Question: I have an application where currently after clicking on a location, a marker pops up showing its latitude and longitude.

I want to be able to click on that marker and save its location data in my SQLite database. After the location is saved, I want that location in my Google Maps to be highlighted. How do I do that?
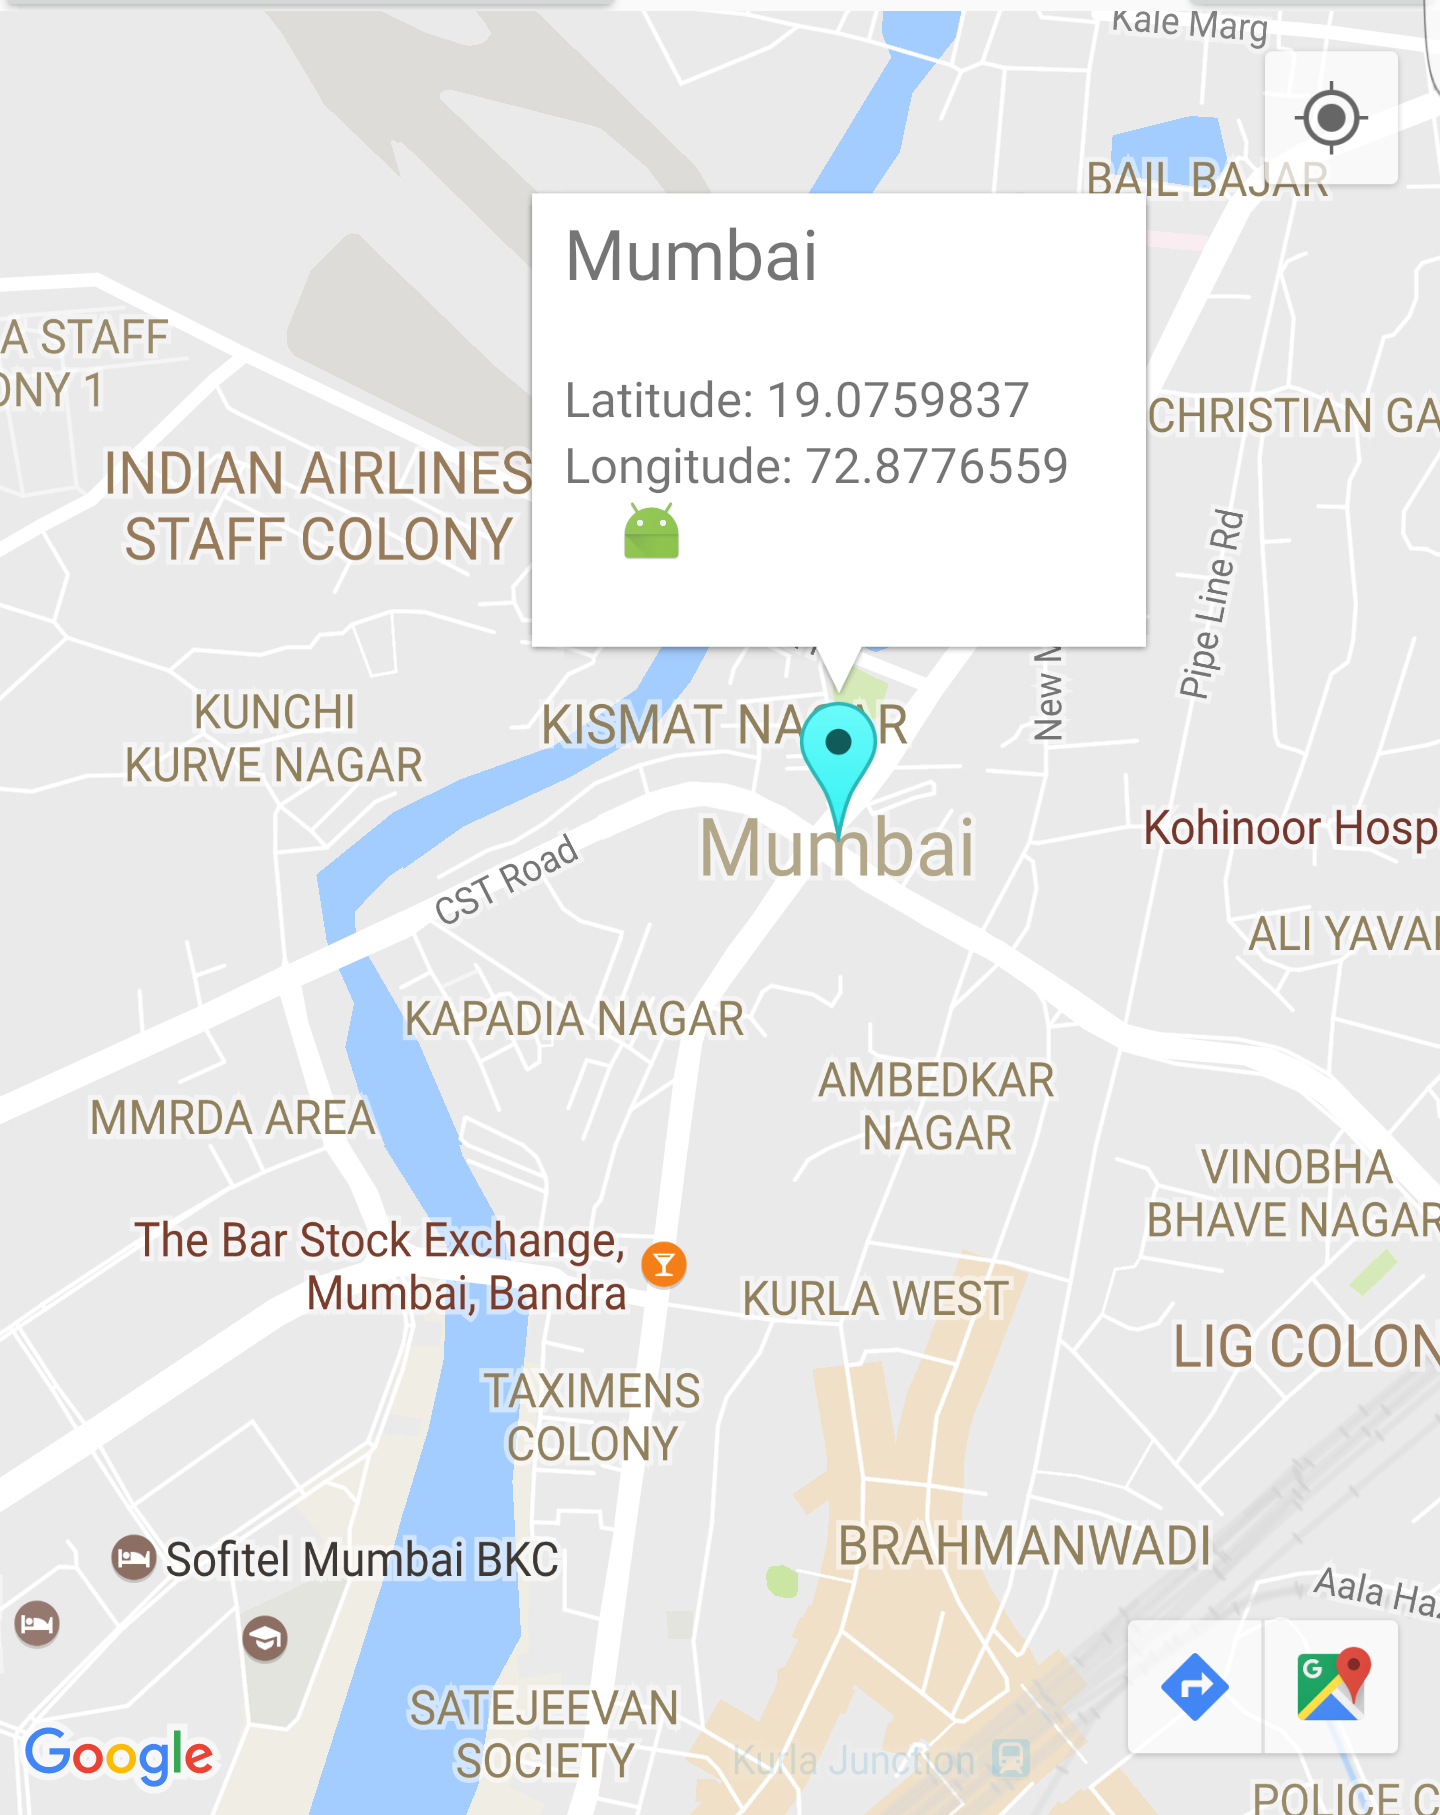
Answer: Please try to implement like below code where MarkerInfoWindowAdapter will display popup on click of marker.
'''
protected void onCreate(Bundle savedInstanceState)
{
setUpMap();
displayLocationOnMap();
}
private void setUpMap()
{
if (mMap == null)
{
mMap = ((SupportMapFragment) getSupportFragmentManager().findFragmentById(R.id.mapview)).getMap();
if (mMap != null)
{
mMap.setOnMarkerClickListener(new GoogleMap.OnMarkerClickListener()
{
@Override
public boolean onMarkerClick(com.google.android.gms.maps.model.Marker marker)
{
marker.showInfoWindow();
return true;
}
});
}
else
Toast.makeText(getApplicationContext(), "Unable to create Maps", Toast.LENGTH_SHORT).show();
}
}
private void displayLocationOnMap()
{
Marker currentMarker = null;
currentMarker = mMap.addMarker(new MarkerOptions()
.position(new LatLng(latitude, longitude))
.title(Location) .icon(BitmapDescriptorFactory.fromResource(R.drawable.map_view)));
currentMarker.isInfoWindowShown();
currentMarker.setVisible(true);
mMap.moveCamera(CameraUpdateFactory.newLatLngZoom(new LatLng(latitude(),longitude()), 8.0f));
mMap.setTrafficEnabled(true);
mMap.setBuildingsEnabled(true);
mMap.setInfoWindowAdapter(new MarkerInfoWindowAdapter());
}
public class MarkerInfoWindowAdapter implements GoogleMap.InfoWindowAdapter
{
public MarkerInfoWindowAdapter()
{
}
@Override
public View getInfoWindow(Marker marker)
{
return null;
}
@Override
public View getInfoContents(Marker marker)
{
View v = getLayoutInflater().inflate(R.layout.custom_map_layout, null);
MyMarker myMarker = mMarkersHashMap.get(marker);
TextView marker_latitude = (TextView) v.findViewById(R.id.marker_latitude);
TextView marker_longitude = (TextView) v.findViewById(R.id.marker_longitude);
marker_latitude.setText("Latitude :" + latitude);
marker_longitude.setText("Longitude:" +longitude);
return v;
}
}
'''